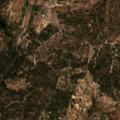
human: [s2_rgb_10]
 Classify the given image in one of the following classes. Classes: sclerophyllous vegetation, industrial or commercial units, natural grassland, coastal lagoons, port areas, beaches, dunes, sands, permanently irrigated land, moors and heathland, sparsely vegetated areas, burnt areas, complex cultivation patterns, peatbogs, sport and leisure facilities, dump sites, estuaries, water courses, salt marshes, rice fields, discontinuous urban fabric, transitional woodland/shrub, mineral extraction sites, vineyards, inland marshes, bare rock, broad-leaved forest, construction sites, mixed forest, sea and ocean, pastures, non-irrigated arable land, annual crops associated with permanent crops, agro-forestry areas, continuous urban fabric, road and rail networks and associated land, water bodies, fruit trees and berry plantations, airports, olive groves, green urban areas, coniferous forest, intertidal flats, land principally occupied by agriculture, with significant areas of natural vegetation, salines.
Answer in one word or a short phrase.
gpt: annual crops associated with permanent crops, complex cultivation patterns, mixed forest